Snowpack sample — Loveland Pass, Silver Plume, Colorado, USA (12/14/25, 10:50 AM MST)
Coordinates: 39.664, -105.882
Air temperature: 36 °F
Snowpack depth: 67 cm
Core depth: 10 cm
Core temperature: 50 °F
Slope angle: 6°, slope face: 326°
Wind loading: low
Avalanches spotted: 0
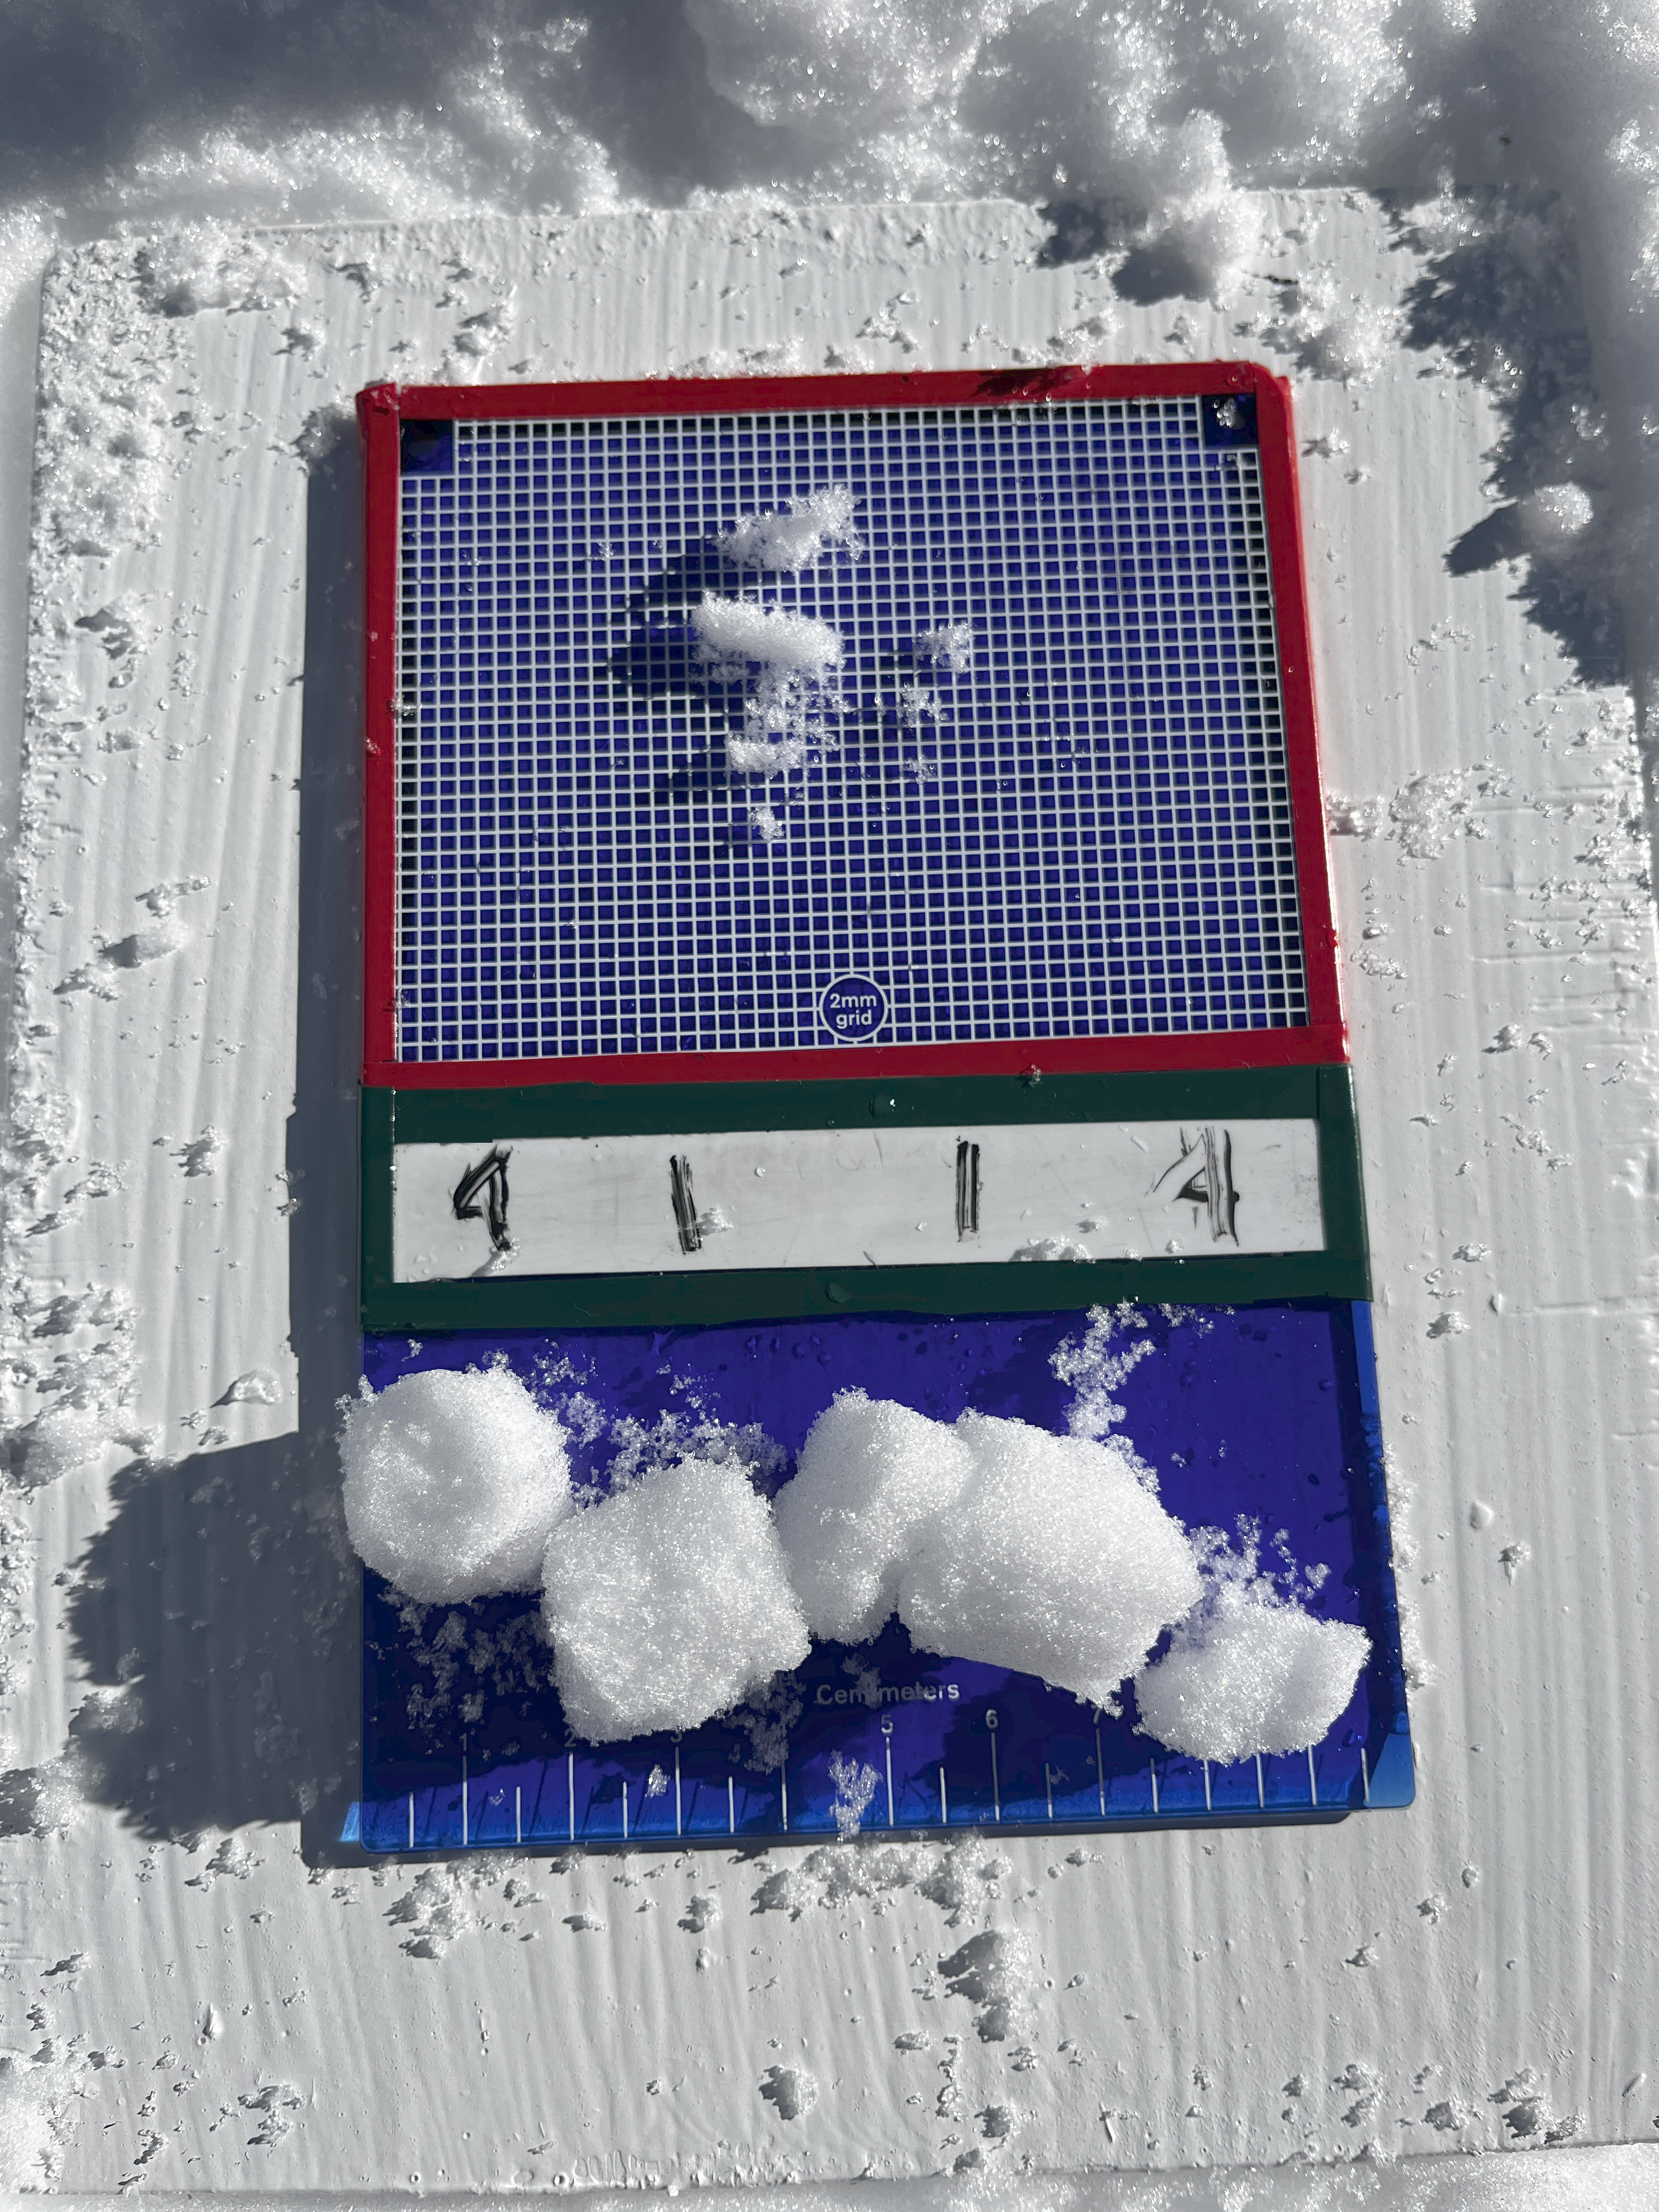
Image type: crystal_card
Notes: No avalanches spotted, very late start to the season with minimal snowpack